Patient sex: F
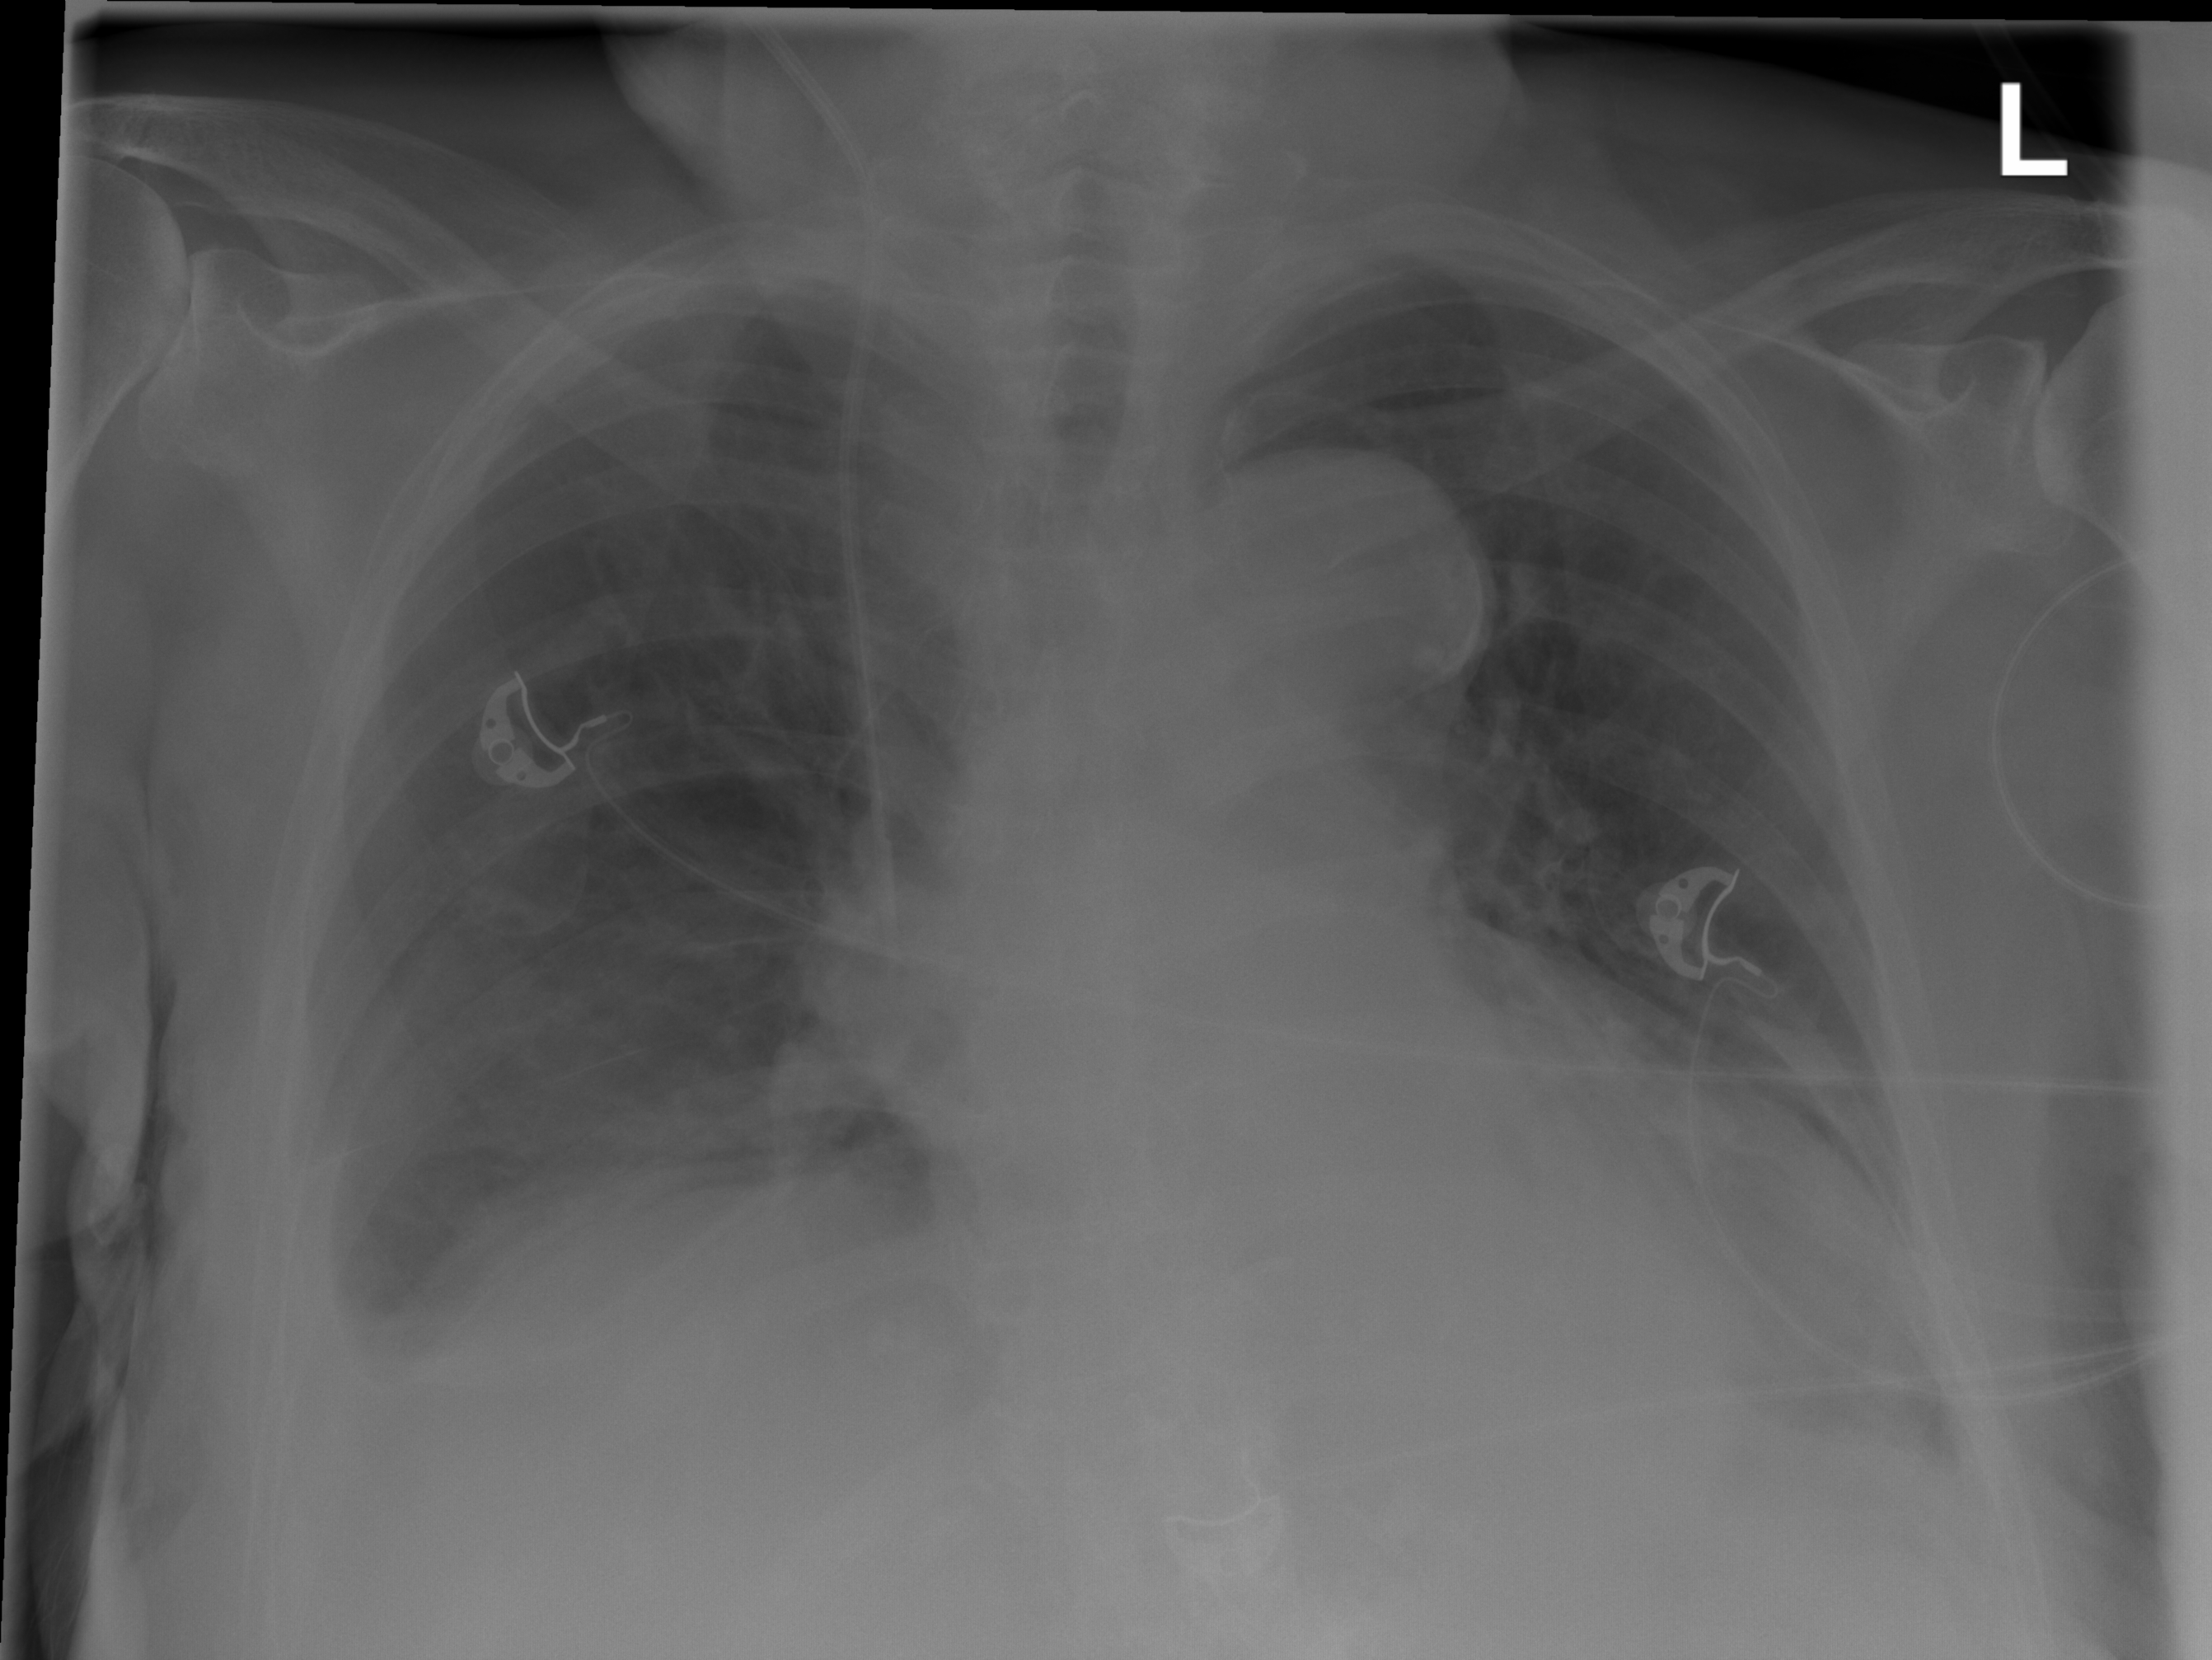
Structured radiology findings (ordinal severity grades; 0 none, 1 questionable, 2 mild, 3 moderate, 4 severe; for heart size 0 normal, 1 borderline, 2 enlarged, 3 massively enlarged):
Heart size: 2
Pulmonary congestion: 2
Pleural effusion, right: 3
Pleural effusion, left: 2
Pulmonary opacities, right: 0
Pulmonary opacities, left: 0
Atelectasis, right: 2
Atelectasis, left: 2